Question: here's my problem, I have 2 Tables involved here: TINVOICES and TJOBS
'''
TINVOICES - Job_no
TINVOICES - Year
TJOBS - Staff
TINVOICES - Month
TJOBS - Country
TINVOICES - Paid
TJOBS - Client_no
TINVOICES - 30 Days
'''
I want the search options to be dynamic, like it should accept search job and year, alone. or only paid or only month... and so on. I have 2 tables involved.
Could you please give me a work around for my approach?
See my codes below.
Thank you so much!
Here's my search options:

---
'''
if (isset($_POST['job_no'])) {
$job_no = $_POST['job_no'];
if ($_POST['job_no'] != "") { $job_no = " job_no=".$job_no." AND"; $search += 1;}
}
..other ifs
if ($search != 0) {
if (isset($_POST['country'])) {
if ($_POST['country'] == "") {
$query = "WHERE $job_no$month$id$year$staff_no$paid";
}
else {
$query = "AND $job_no$month$id$year$staff_no$paid";
}
}
else{
$query = "WHERE $job_no$month$id$year$staff_no$paid";
}
}
//Remove string AND on the end of a query if found
if (substr($query, -3) == "AND") { $query = substr($query, 0, -3); }
if (isset($_POST['country']) && $_POST['country'] != "") {
$country = $_POST['country'];
if ($country == "All") {
$sql = "SELECT p . * FROM tinvoices $query AS p ";
}
else if ($country == "Middle East") {
$sql = "
SELECT p . *
FROM tinvoices AS p
LEFT JOIN tjobs AS j
ON p.job_no = j.job_no
WHERE j.location = 'Qatar' OR j.location = 'UAE' $query ";
}
else {
$sql = "
SELECT p . *
FROM tinvoices AS p
LEFT JOIN tjobs AS j
ON p.job_no = j.job_no
WHERE j.location = '$country' $query ";
}
$result = mysqli_query($con,$sql) or die("MySQL Error: ".mysql_error());
}
elseif (isset($_POST['client_no']) && $_POST['client_no'] != "") {
$client_no = $_POST['client_no'];
$sql = "
SELECT p . *
FROM tinvoices AS p
LEFT JOIN tjobs AS j
ON p.job_no = j.job_no
WHERE j.location = '$country' $query ";
echo $sql;
}
else {
$sql = "SELECT p . * FROM tinvoices AS p $query";
//echo $sql;
$result = mysqli_query($con,$sql) or die("MySQL Error: ".mysql_error());
}
'''
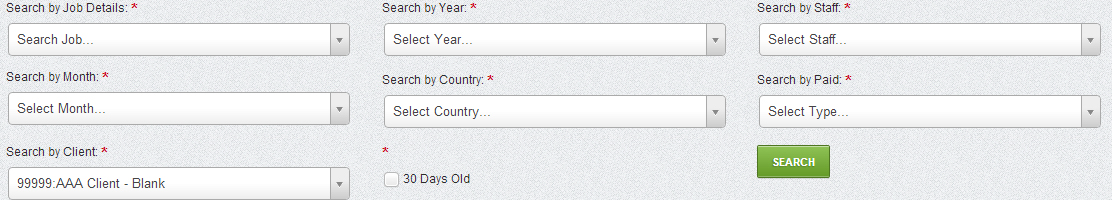
Answer: TO make searching dynamic, first of all make sure the form element name is exactly the same as in the database table field. For two tables, you can prefix the form element name with tablename and then field. For example
> if your database field name is location in tinvoices table then your location element name should be tinvoices_location
So when the form is submitted you can loop through posted data like this
Assume you have two table table1 and table2
'''
$sql = "SELECT table1.*, table2.* FROM table1 INNER JOIN table2 ON table2.id = table1.table2_column WHERE ";
$conditions = array();
foreach($_POST as $key => $value){
$tableFields = explode('_', $key);
$conditions[] = $tableFields[0].'.'.$tableFields[1].' = "'.$value.'"'; // will produce table1.location = "Qatar"
}
$sql .= implode(' AND ', $conditions); // will produce condtion1 AND condition2 and so on
$sql .= ' ORDER BY table1.column';
'''
in loop you can also target specifi elements using
'''
if(preg_match('/table1_/', $key)){
//populate conditions array
}
'''
Next you can modify it as you want.